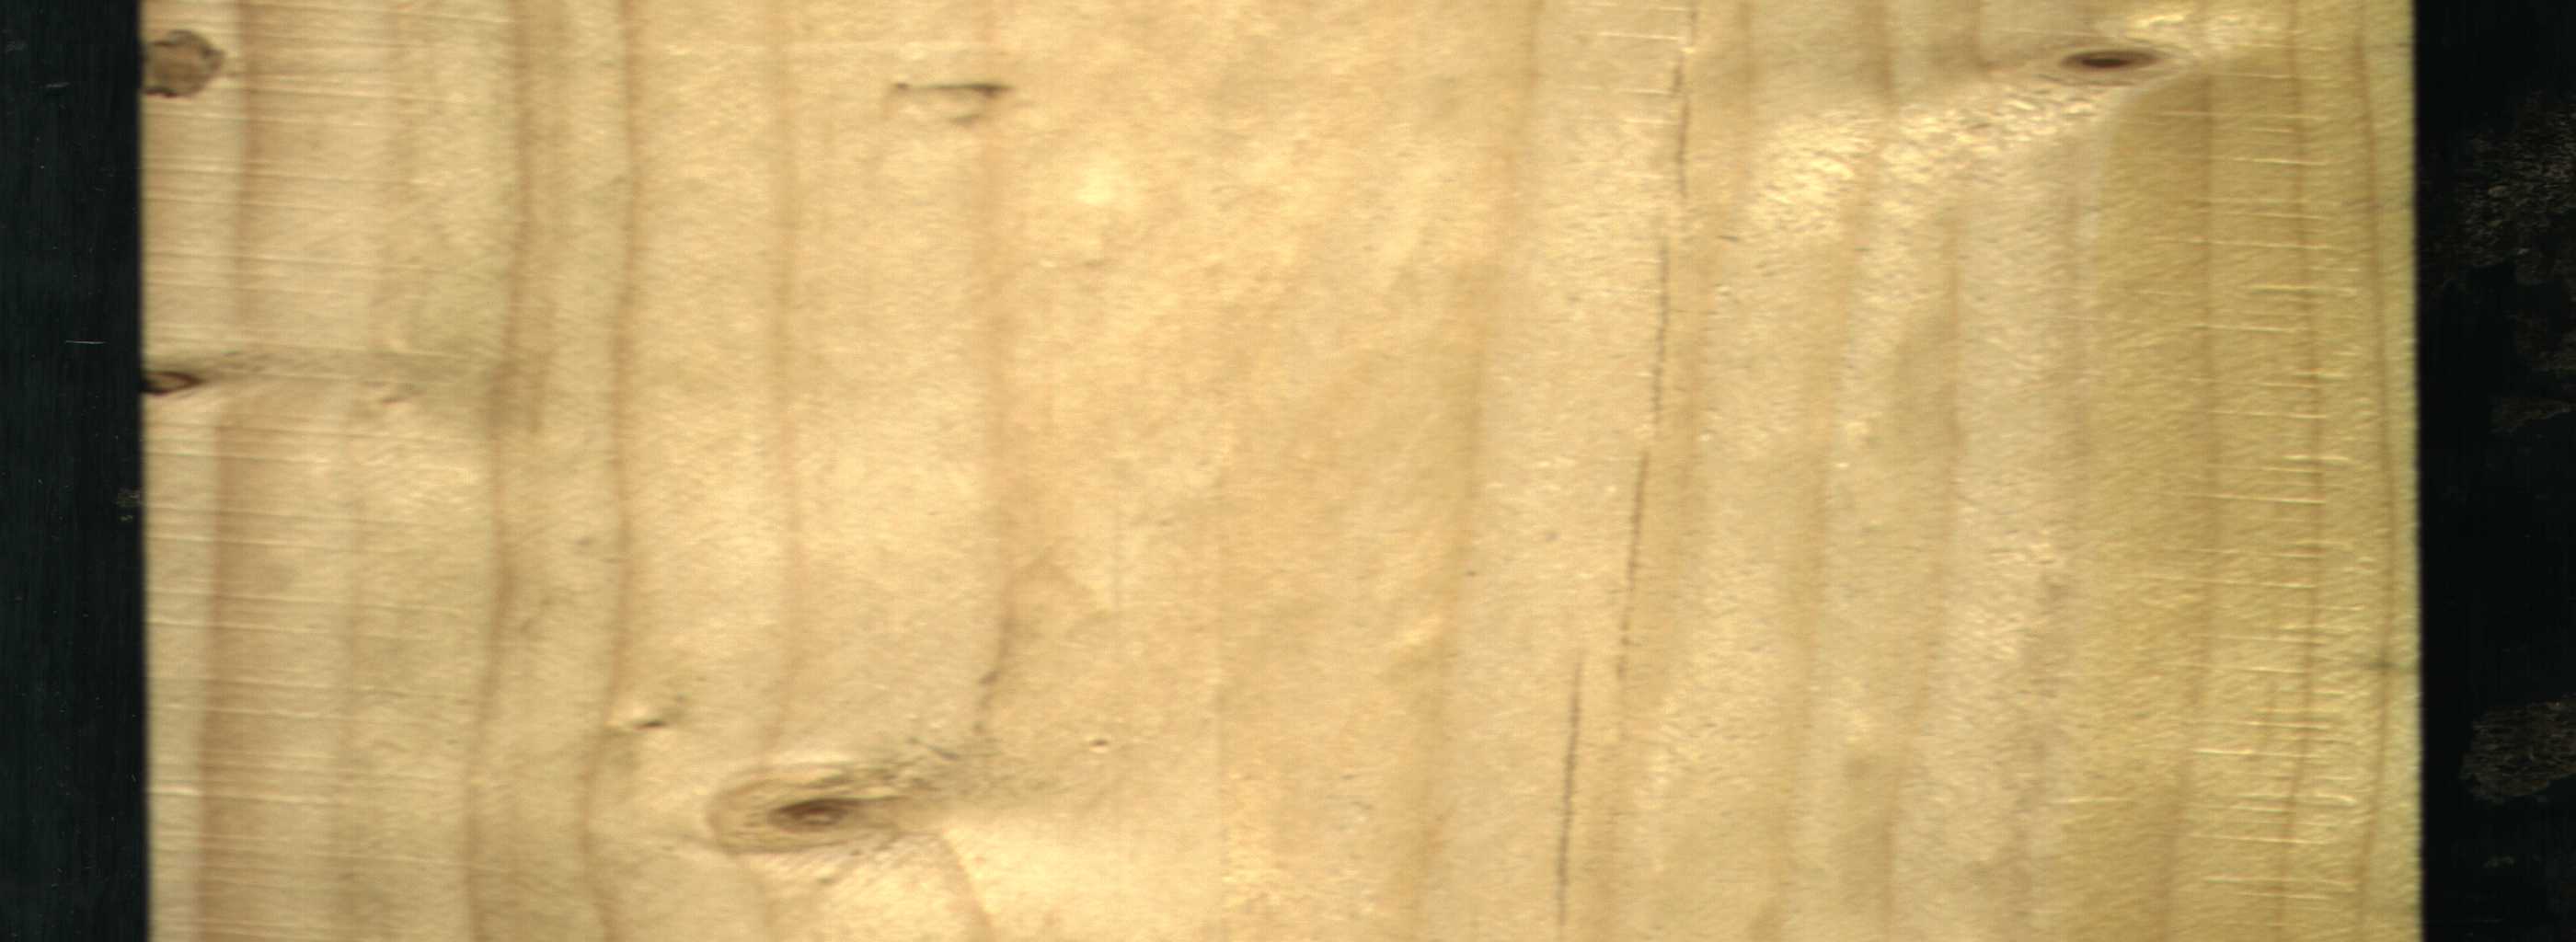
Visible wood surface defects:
Live_Knot
Live_Knot
Live_Knot
Live_Knot
Live_Knot